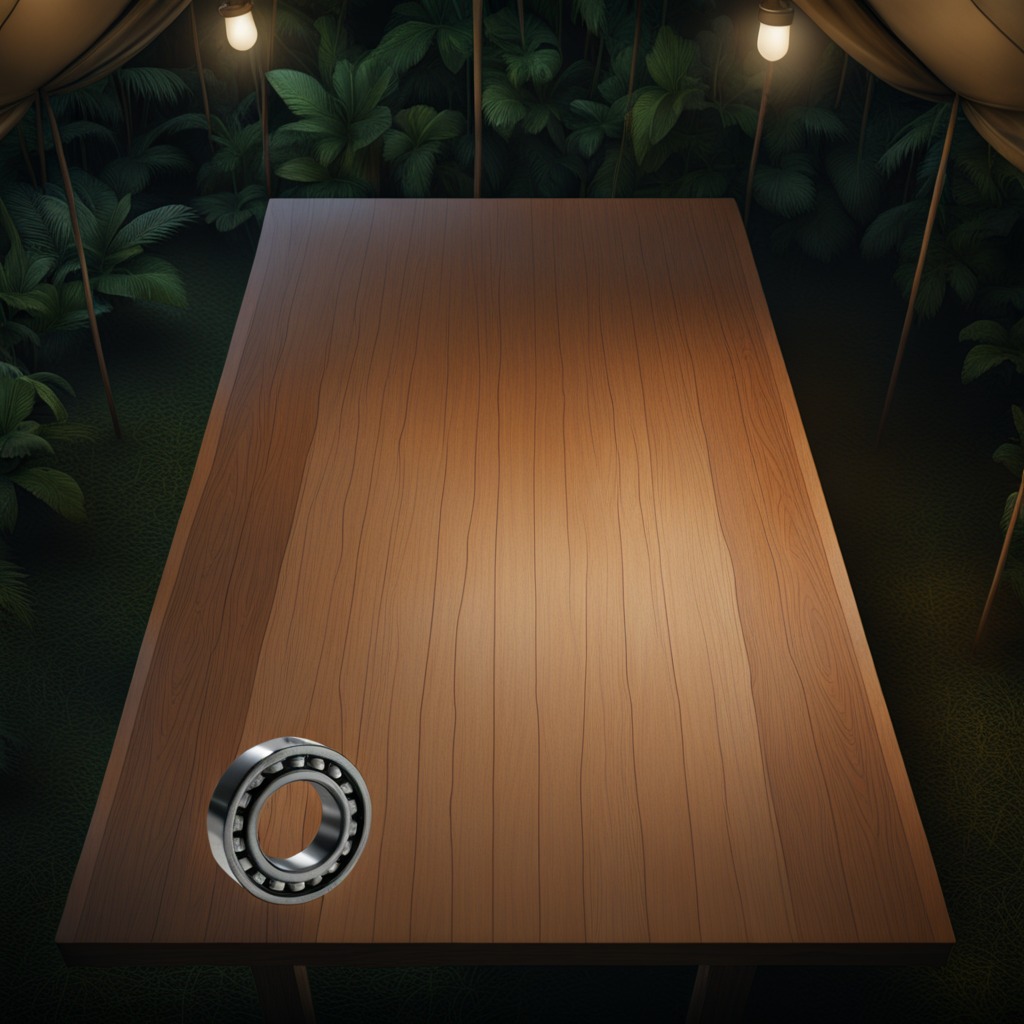
A metal ball bearing is lying on the wooden table inside a jungle field workshop tent at night.